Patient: sex M, age 71
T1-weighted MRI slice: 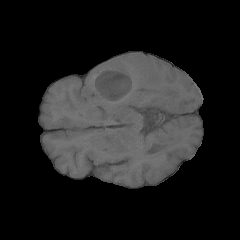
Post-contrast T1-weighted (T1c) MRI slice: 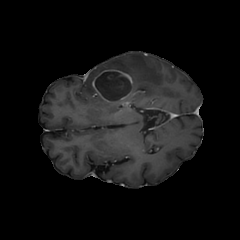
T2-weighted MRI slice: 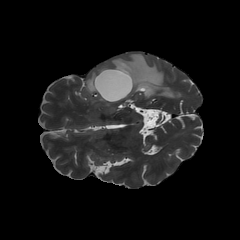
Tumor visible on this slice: yes
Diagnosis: Glioblastoma, IDH-wildtype
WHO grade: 4